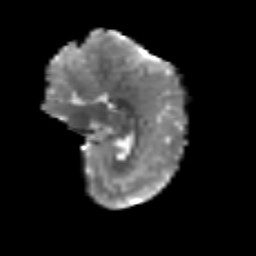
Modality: T2w
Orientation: sagittal
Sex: female
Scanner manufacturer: siemens
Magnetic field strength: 3 T
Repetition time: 5 s
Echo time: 0.071 s